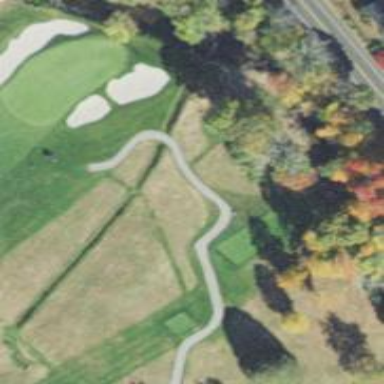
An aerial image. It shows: Path for both road and golf.